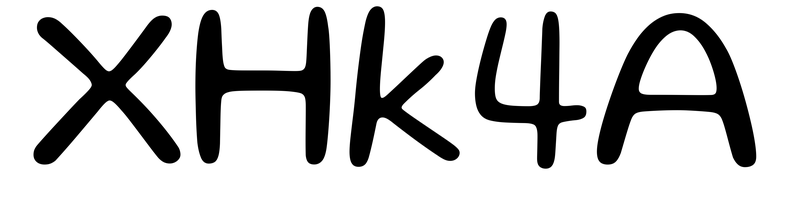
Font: Gluten_Light